Aerial crown-view tile of a tropical tree (Barro Colorado Island, Panama), acquired 20240611:
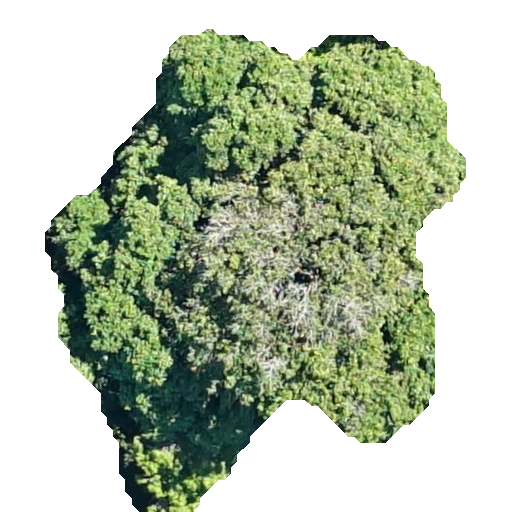
Species: Prioria copaifera
GBIF accepted scientific name: Prioria copaifera
Crown area: 215.881 m²